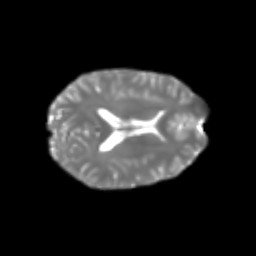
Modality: T2w
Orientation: axial
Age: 31
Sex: female
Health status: healthy